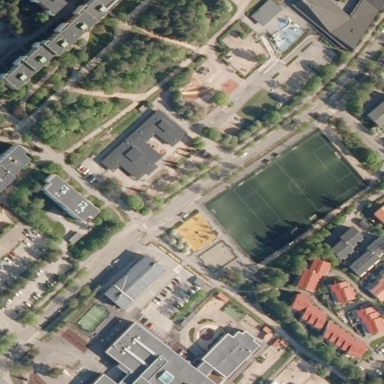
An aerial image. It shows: Pitch with artificial turf used for soccer and ice skating leisurely.